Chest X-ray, PA view. Patient: 50 years old, sex F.
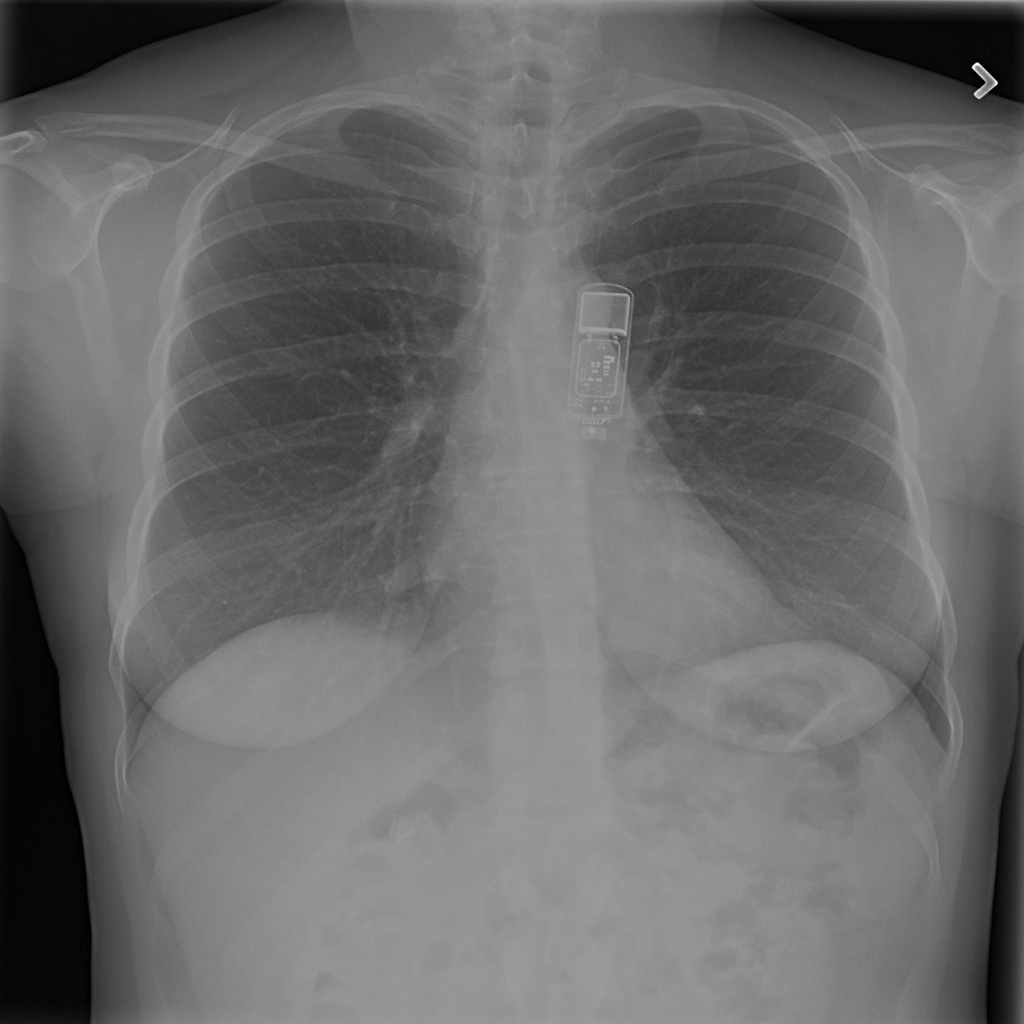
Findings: No Finding